Question: I need help
I'm trying to zoom to mapview by getting users multi touch points (firstly 2 finger touch)
I know there is setMultiTouchControls() function but this is not what I want to do.
I tried to explain with a picture :) it was easier than writting;
The black bold arrows show the fingers' movement directions.
The same situation can be considered for opposite directions.(zoom in)

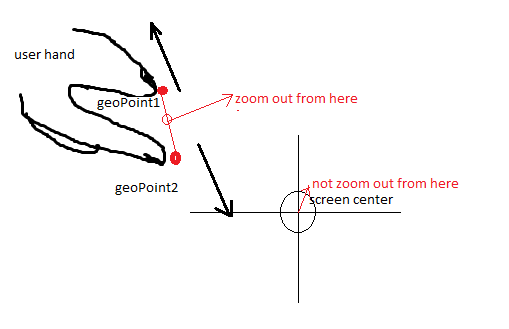
Answer: Finally, In osmdroid 3.0.10 this feature had been implemented.
'''
mapView.setBuiltInZoomControls(true);
mapView.setMultiTouchControls(true);
'''